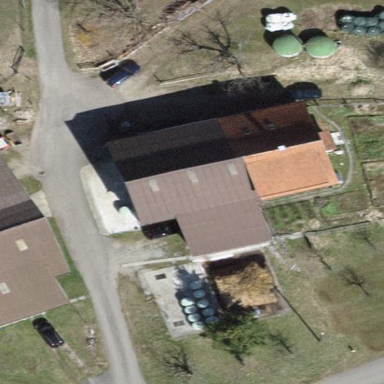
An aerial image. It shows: Farmyard area.